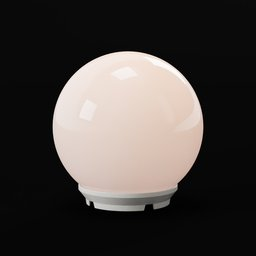
Label: lighting